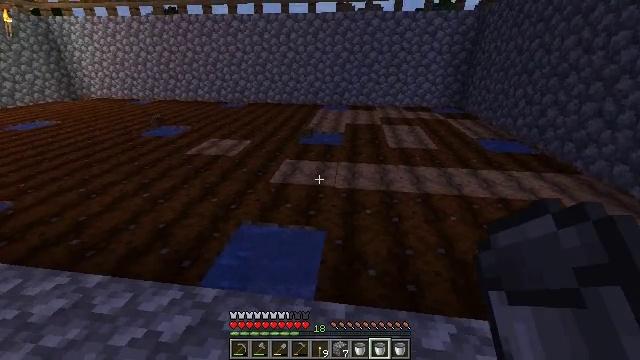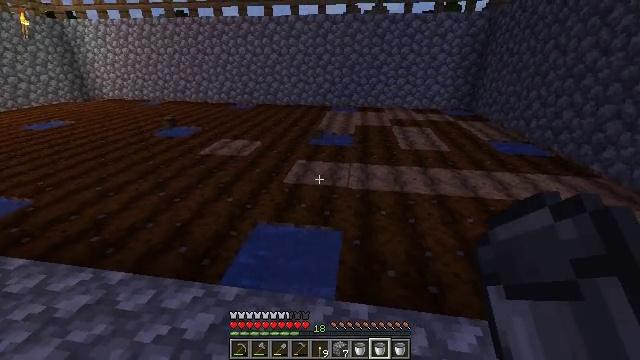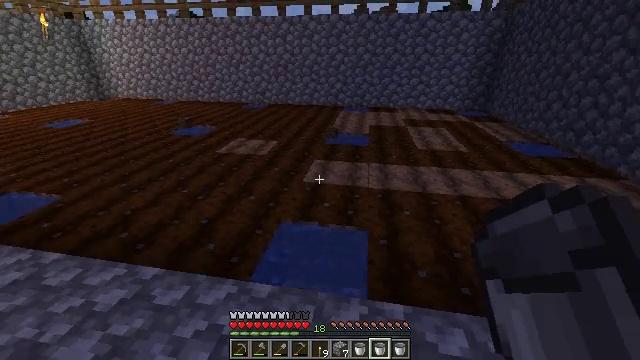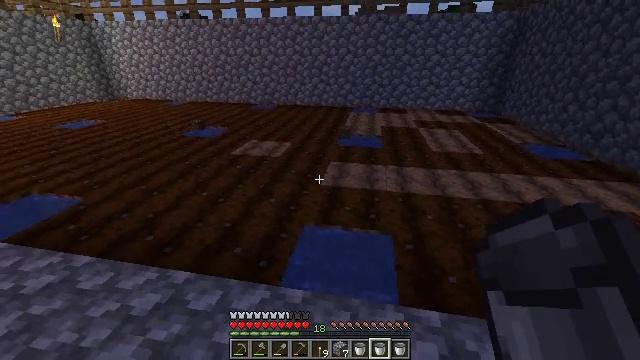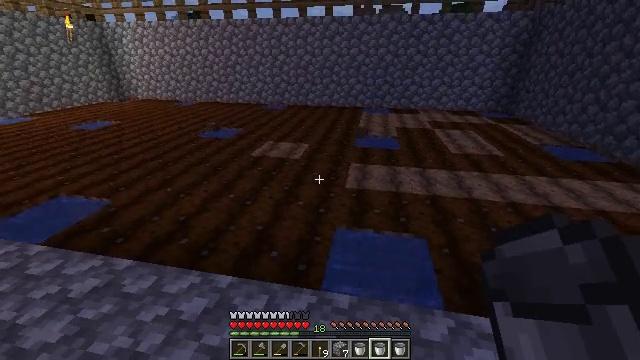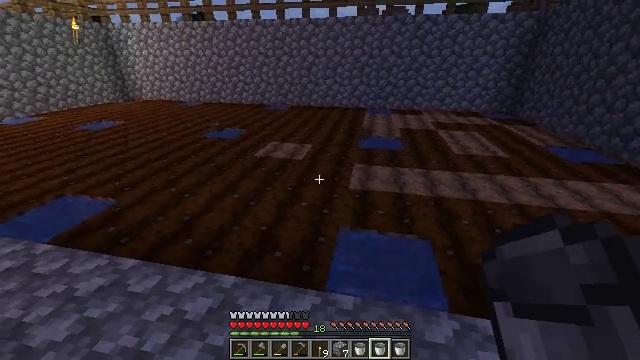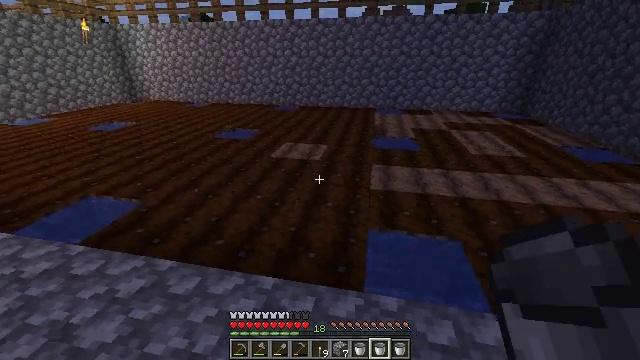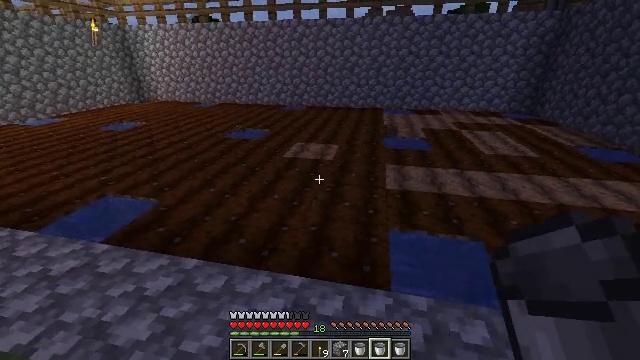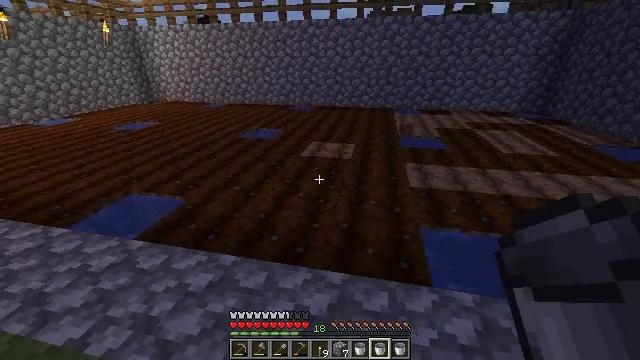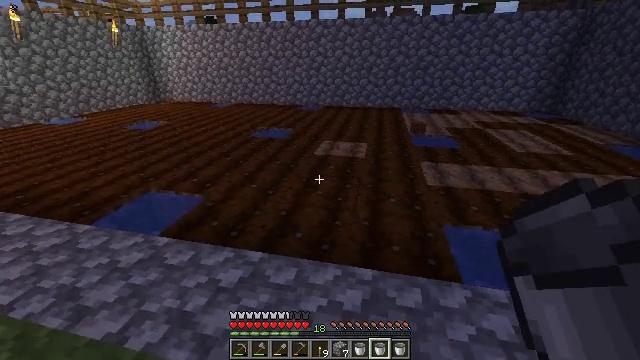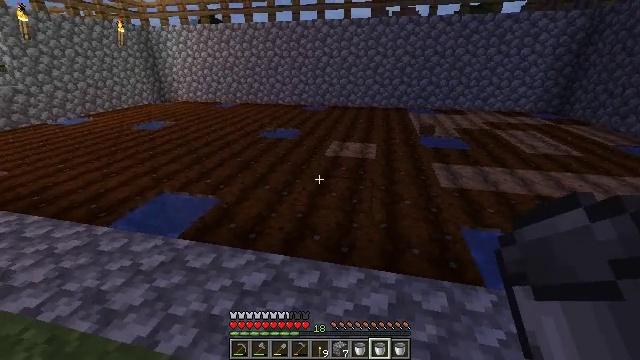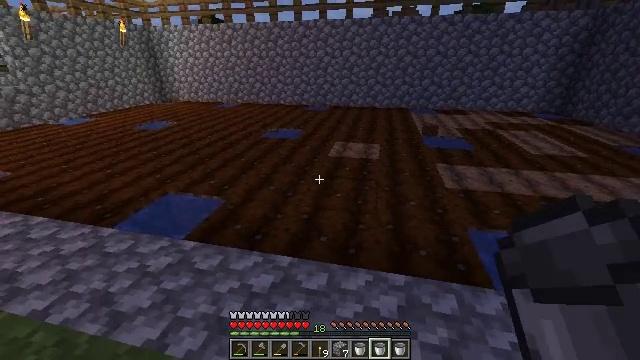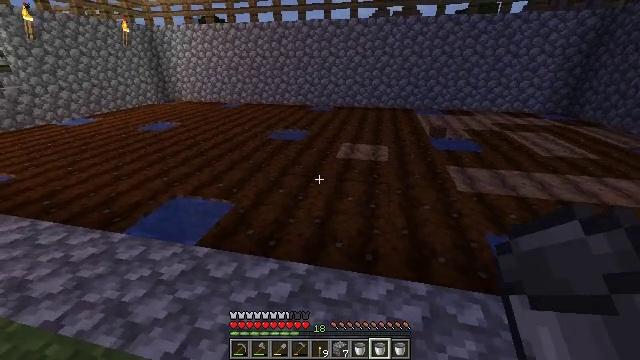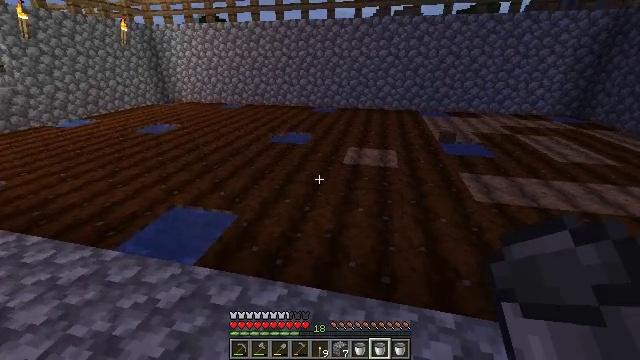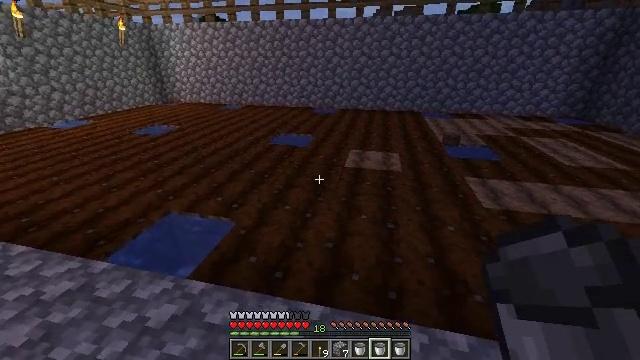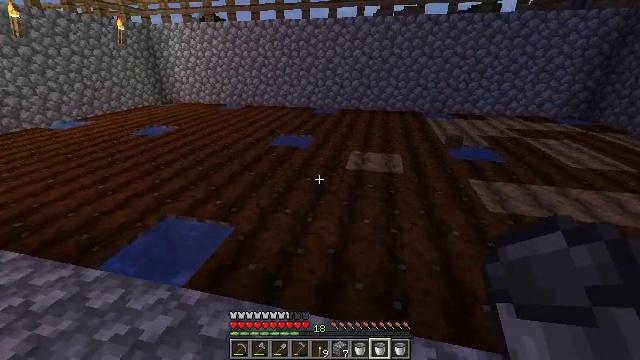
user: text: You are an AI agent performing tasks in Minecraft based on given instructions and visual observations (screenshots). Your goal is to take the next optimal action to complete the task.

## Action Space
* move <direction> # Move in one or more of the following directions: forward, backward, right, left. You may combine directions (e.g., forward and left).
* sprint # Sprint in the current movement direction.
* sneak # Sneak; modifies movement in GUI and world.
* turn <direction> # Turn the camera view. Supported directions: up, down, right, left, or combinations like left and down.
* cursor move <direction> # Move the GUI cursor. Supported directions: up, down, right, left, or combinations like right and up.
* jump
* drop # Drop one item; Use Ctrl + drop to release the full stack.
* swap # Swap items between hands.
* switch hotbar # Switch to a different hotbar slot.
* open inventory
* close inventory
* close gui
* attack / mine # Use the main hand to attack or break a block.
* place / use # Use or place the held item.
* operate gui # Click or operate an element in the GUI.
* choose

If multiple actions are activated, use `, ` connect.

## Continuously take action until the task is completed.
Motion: motion action
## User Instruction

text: Harvest farmland back to plain soil.
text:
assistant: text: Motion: move left, turn left
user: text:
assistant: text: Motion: move left, turn left
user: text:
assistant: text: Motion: move left
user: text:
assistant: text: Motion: move left
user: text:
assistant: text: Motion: move left
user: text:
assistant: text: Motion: move left
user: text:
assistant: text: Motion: move left
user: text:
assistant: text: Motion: move left
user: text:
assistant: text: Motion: move left
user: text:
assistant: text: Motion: move left
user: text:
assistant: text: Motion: move forward and move left
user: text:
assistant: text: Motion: move forward
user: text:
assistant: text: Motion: move forward
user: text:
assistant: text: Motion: move forward
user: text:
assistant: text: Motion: no_op
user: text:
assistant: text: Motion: no_op
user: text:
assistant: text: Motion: no_op
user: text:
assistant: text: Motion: no_op
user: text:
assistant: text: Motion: no_op
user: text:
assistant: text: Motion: no_op
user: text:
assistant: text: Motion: no_op
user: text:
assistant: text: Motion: no_op
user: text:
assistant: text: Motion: move left
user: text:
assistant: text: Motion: move left
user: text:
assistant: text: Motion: move left
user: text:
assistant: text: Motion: move left
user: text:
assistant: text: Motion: move left
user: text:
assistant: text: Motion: turn right
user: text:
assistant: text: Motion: turn right
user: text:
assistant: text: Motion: turn right